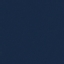
Label: SeaLake